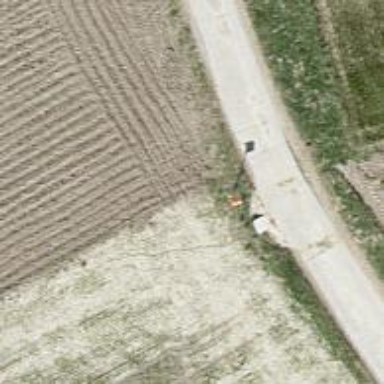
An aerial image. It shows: Pole supporting roof covering pipeline marker.